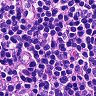
Metastatic tissue present: no